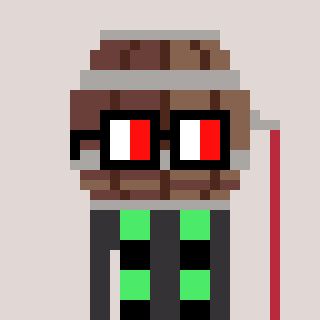
a pixel art character with square glasses with black frames and red eyes, a wine barrel-shaped head and a grayscale-colored body on a warm background